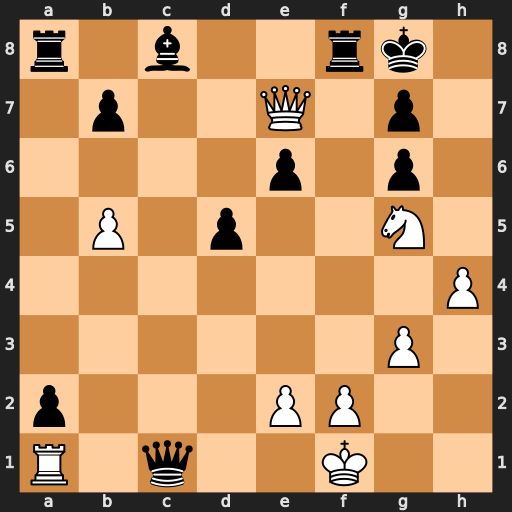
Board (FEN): r1b2rk1/1p2Q1p1/4p1p1/1P1p2N1/7P/6P1/p3PP2/R1q2K2
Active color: w
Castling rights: -
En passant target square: -
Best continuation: Rxc1 a1=Q Rxa1